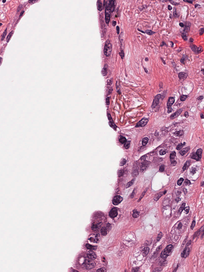
Tumor epithelial tissue: yes
Tumor-associated stroma tissue: yes
Normal tissue: no